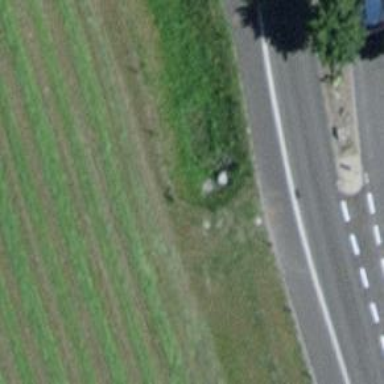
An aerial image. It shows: Asphalt footway.